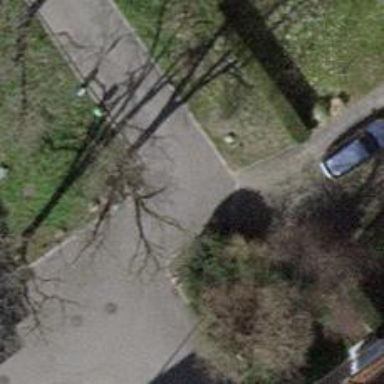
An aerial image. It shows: Living street.